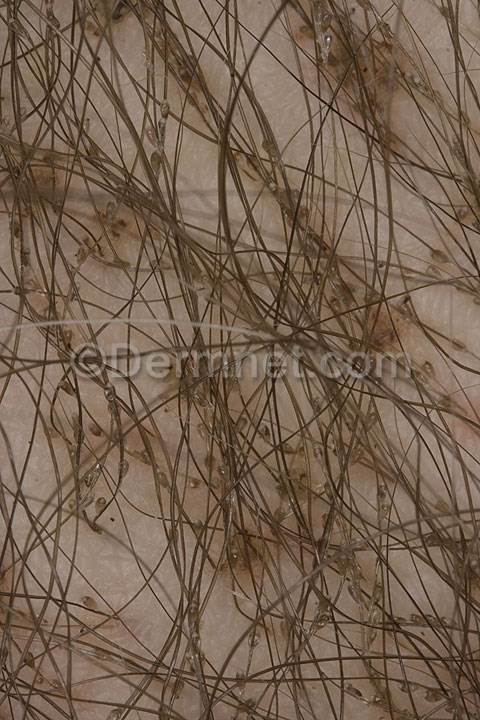
Disease: Scabies Lyme Disease and other Infestations and Bites